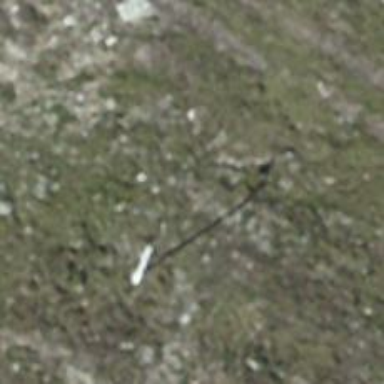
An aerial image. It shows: Aerialway designed as rope tow.